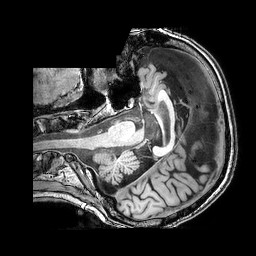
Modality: T1w
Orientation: axial
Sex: male
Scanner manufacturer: philips
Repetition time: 0.00824 s
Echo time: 0.00379 s